Question: What is the result of this measurement?
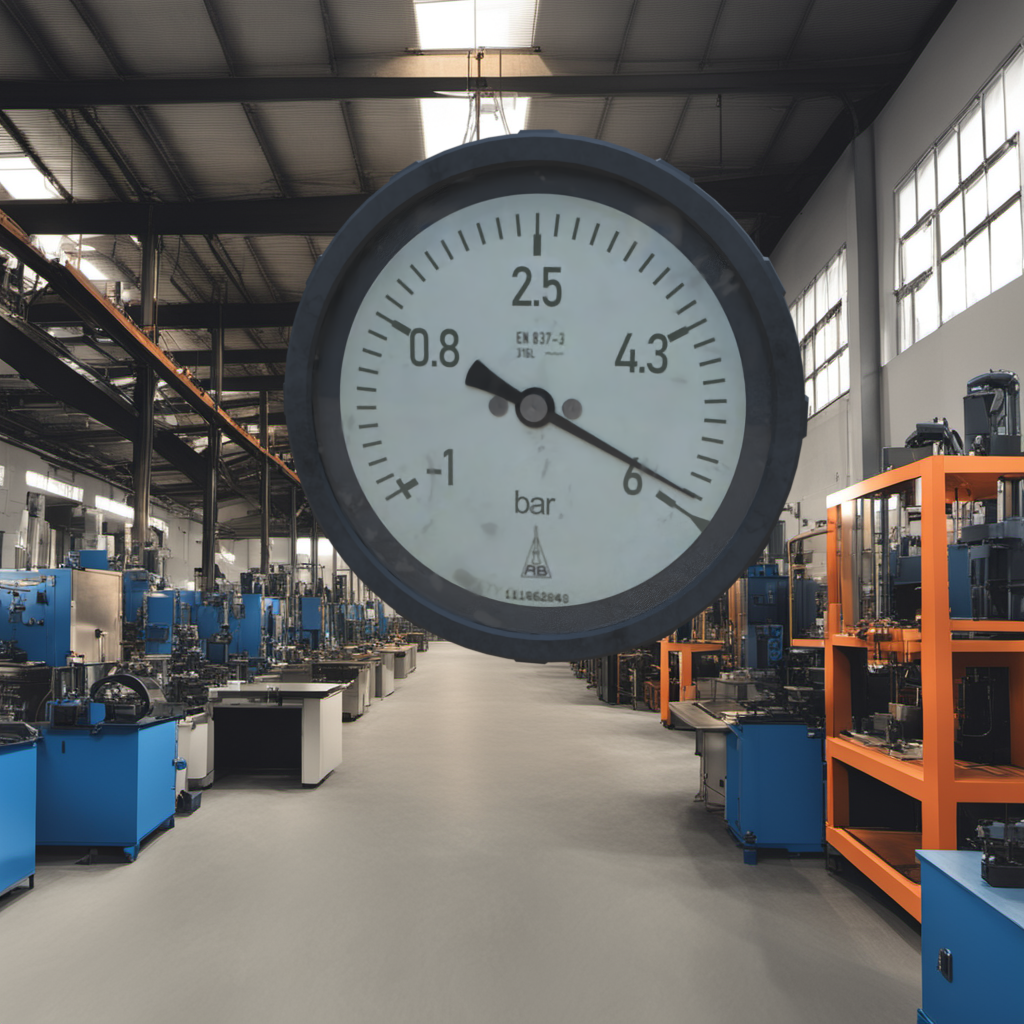
Answer: The result is 5.83
Question: What is the range of this measurement?
Answer: The range is from -1 to 6
Question: What is the minimum and maximum reading range of the measurement in the image?
Answer: The minimum value is -1 and the maximum value is 6